Interaction volume radius: 10 \u00c5
Interaction volume height: 10 \u00c5
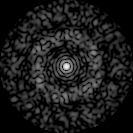
Disorder parameter: 0.8477